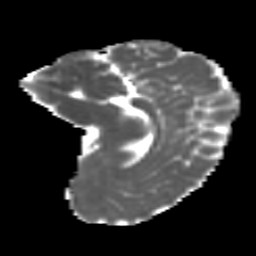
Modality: MD
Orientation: sagittal
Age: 11
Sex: female
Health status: ill
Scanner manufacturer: ge
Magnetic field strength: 3 T
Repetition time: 6.752 s
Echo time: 0.079 s